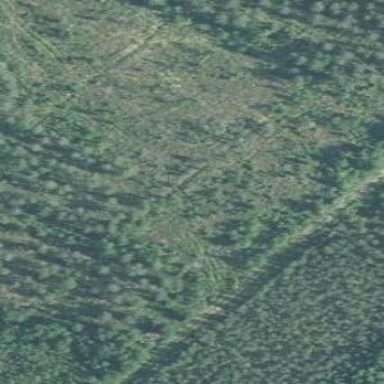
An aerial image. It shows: Patch of scrub vegetation.